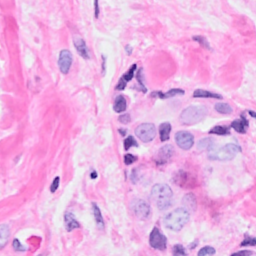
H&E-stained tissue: Breast